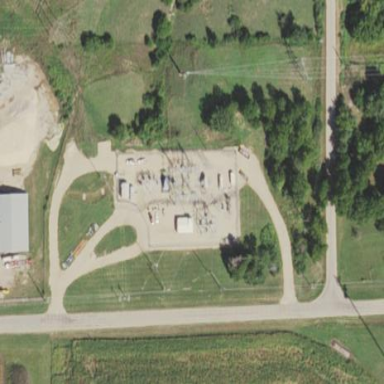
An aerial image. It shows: Distribution level power substation.